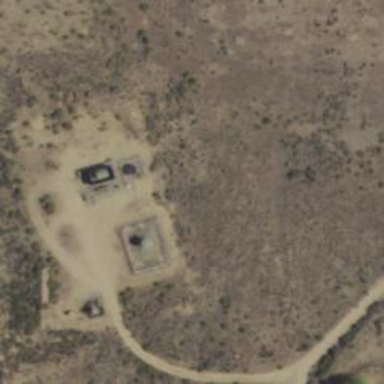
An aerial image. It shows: Storage tank that is man-made.